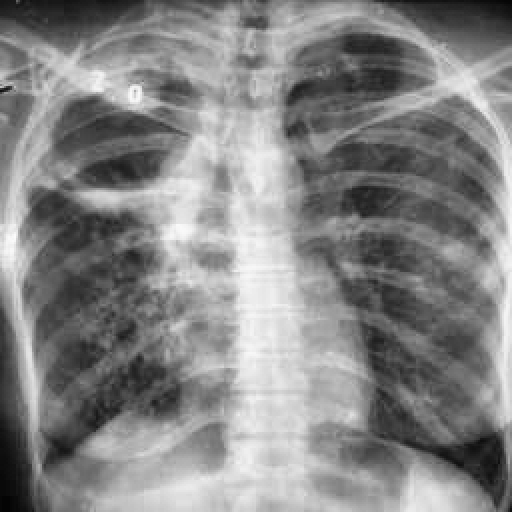
Finding: TUBERCULOSIS